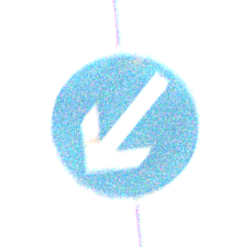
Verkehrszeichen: VorgeschriebeneVorbeifahrtLinks
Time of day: MorningAfternoon
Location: Outdoor (RoadRail)
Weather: PartlyCloudy
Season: NotSpecified
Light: Natural